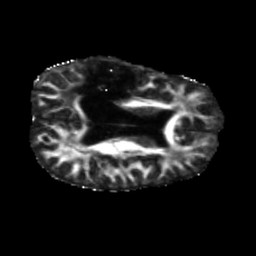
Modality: FA
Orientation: axial
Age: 49
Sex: male
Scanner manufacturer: siemens
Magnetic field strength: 3 T
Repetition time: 5.47 s
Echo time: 0.0854 s